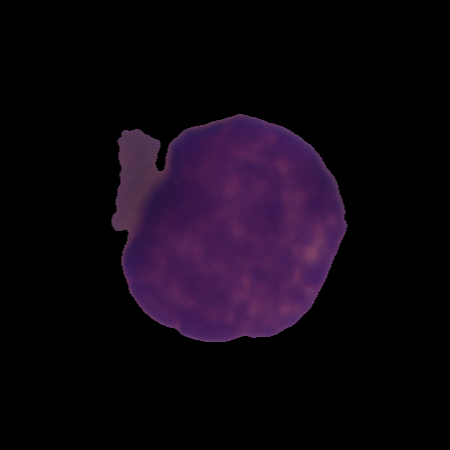
Label: cancer